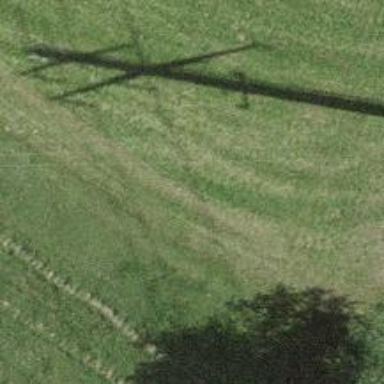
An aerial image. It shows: Minor power line.